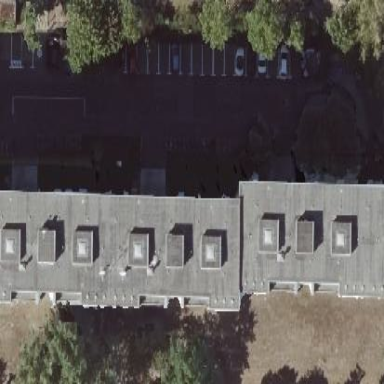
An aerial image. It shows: Student accommodation.